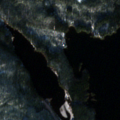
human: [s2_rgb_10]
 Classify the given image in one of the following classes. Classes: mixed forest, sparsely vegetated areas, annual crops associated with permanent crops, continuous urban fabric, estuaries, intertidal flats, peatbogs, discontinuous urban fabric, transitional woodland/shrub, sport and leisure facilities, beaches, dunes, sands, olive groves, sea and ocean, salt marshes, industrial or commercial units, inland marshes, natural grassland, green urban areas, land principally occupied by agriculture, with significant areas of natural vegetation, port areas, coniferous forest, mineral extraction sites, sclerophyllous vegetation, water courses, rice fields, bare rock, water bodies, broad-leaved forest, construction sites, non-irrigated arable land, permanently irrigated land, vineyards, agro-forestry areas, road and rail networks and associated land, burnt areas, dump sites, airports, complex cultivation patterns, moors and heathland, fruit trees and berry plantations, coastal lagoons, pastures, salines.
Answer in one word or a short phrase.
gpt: coniferous forest, water bodies